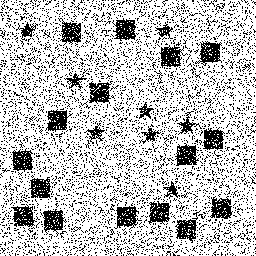
Squares: 16
Triangles: 0
Stars: 8
Total shapes: 24